Interaction volume radius: 5 \u00c5
Interaction volume height: 15 \u00c5
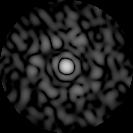
Disorder parameter: 0.8192